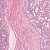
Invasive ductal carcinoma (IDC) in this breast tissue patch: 0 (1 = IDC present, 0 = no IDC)